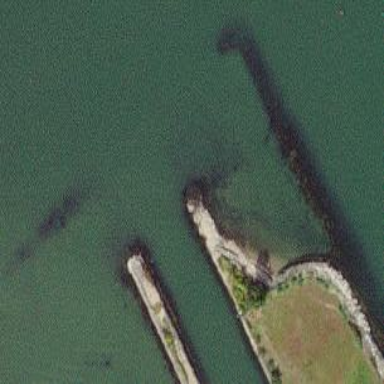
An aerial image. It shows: Breakwater made of rock.